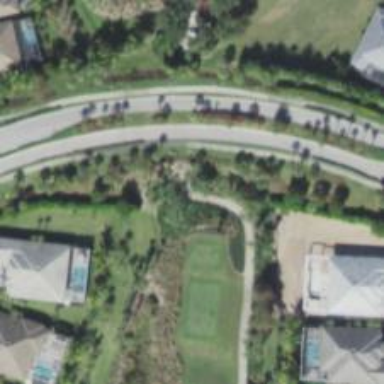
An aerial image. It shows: Golf cartpath that is also road path.